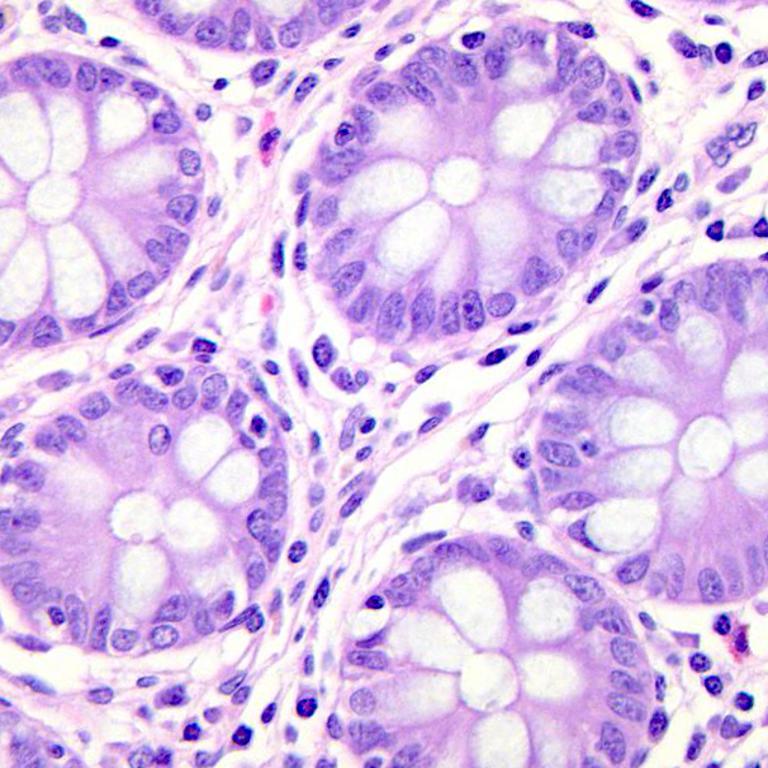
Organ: colon
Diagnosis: benign